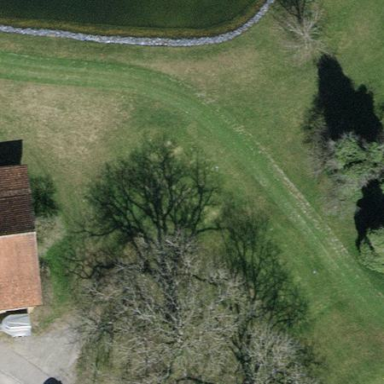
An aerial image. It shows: Grass area designated as golf tee.